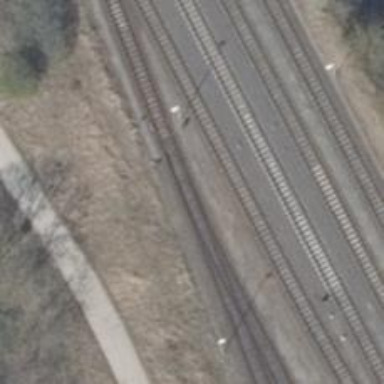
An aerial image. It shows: Railway switch.